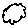
Label: cloud